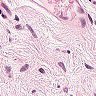
Metastatic tissue present: no